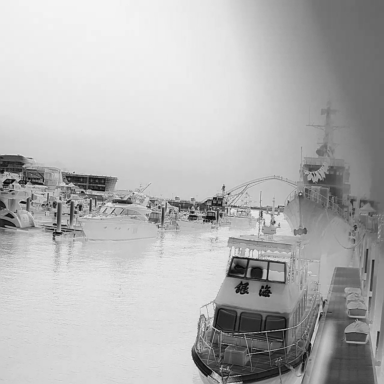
There are five canoes in the infrared image.